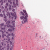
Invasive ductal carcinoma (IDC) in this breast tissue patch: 0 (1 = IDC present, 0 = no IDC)